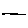
Label: line